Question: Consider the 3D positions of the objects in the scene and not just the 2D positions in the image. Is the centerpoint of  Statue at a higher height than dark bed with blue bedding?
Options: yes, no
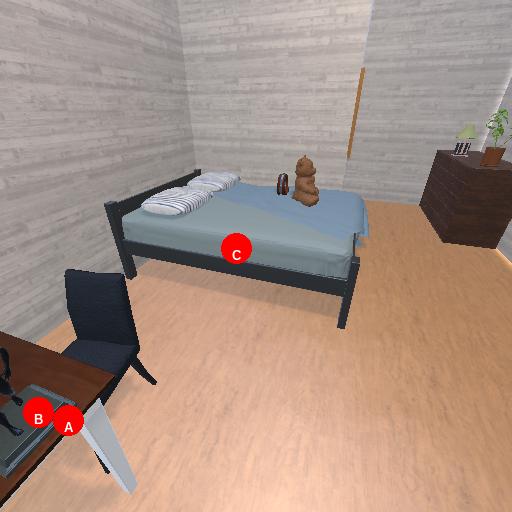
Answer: yes